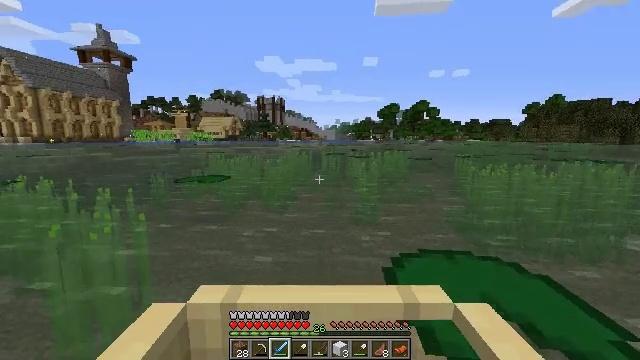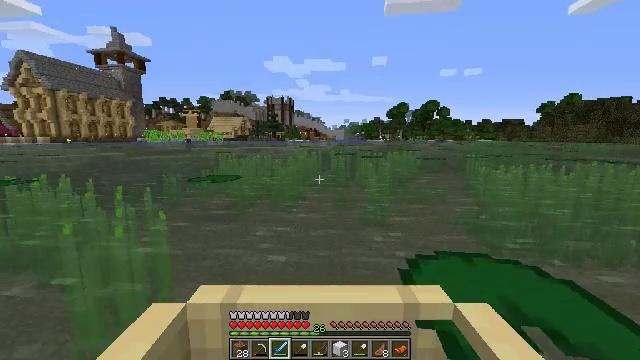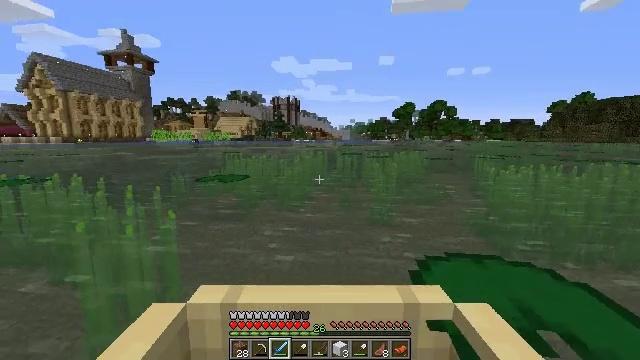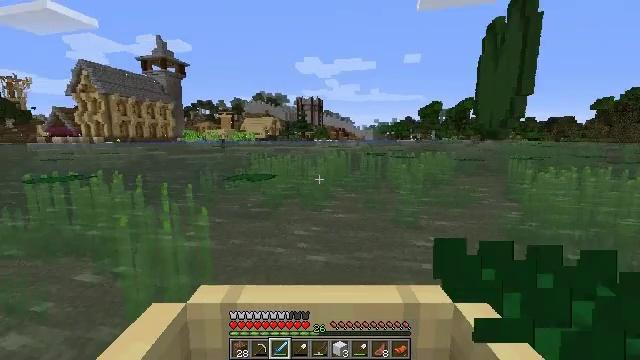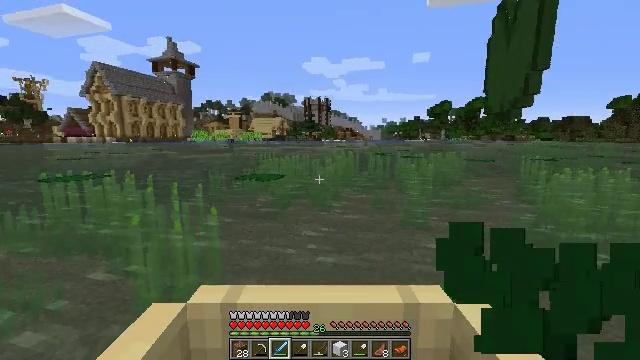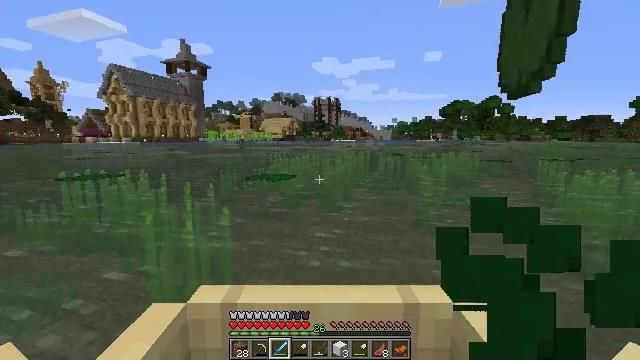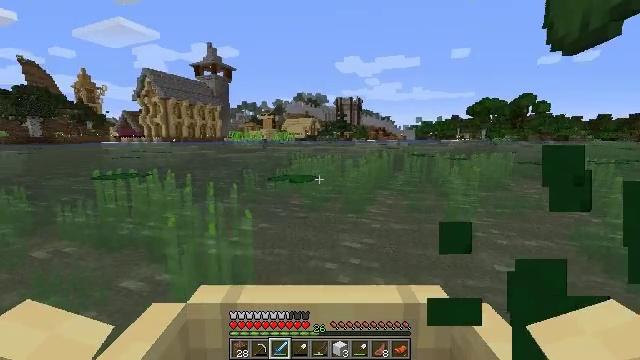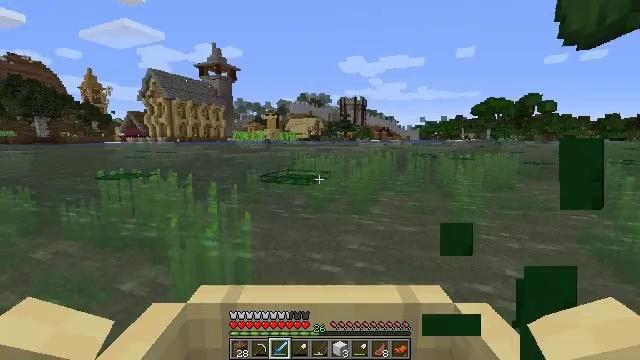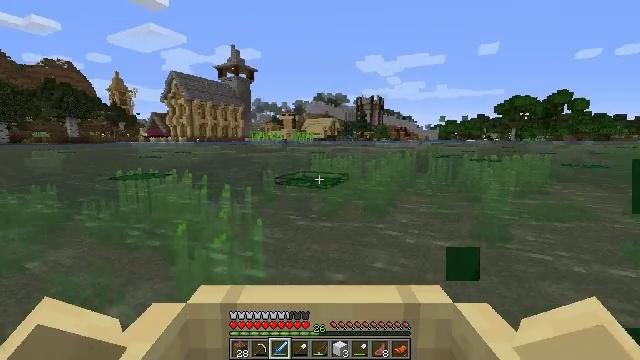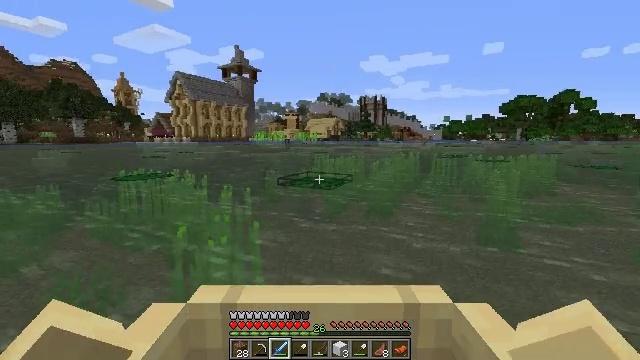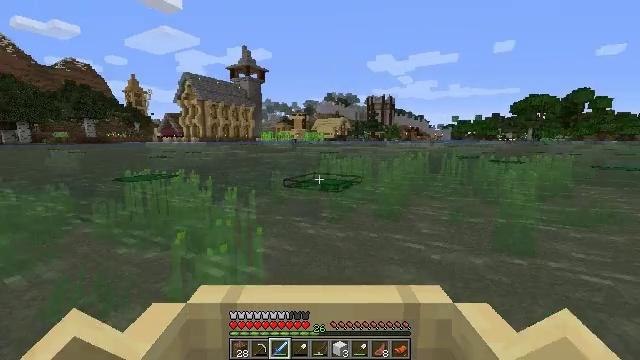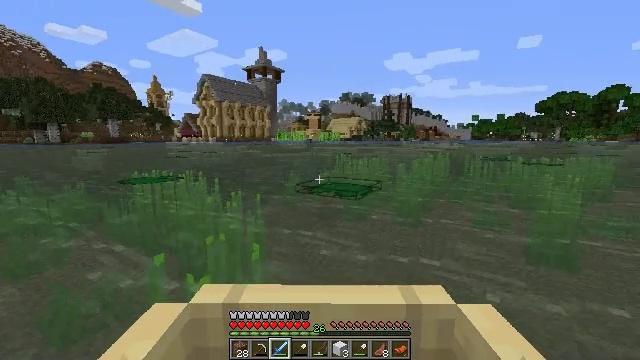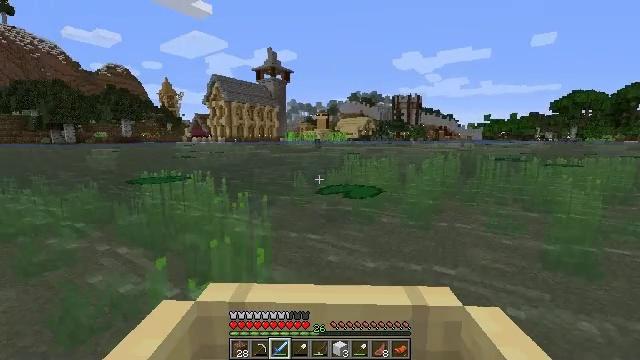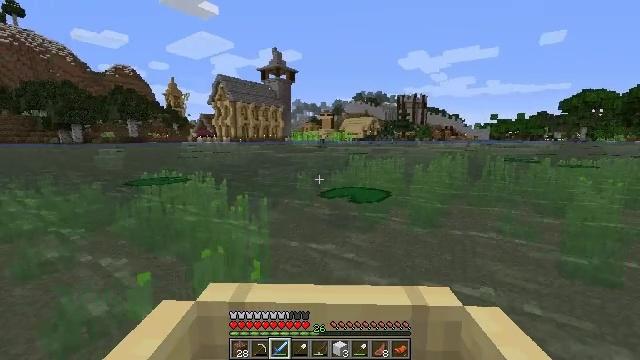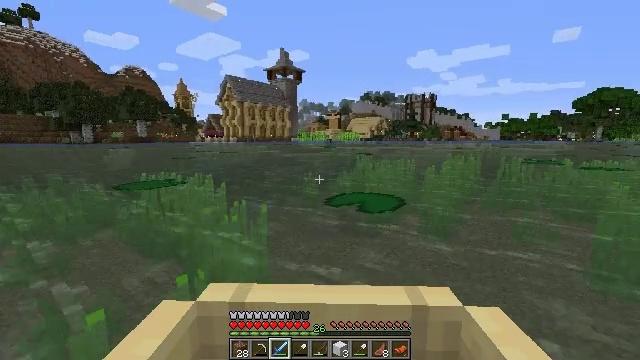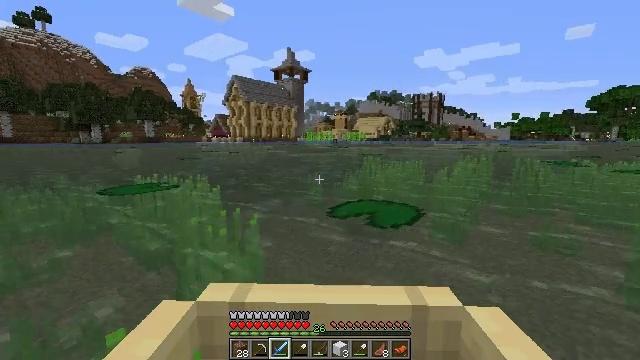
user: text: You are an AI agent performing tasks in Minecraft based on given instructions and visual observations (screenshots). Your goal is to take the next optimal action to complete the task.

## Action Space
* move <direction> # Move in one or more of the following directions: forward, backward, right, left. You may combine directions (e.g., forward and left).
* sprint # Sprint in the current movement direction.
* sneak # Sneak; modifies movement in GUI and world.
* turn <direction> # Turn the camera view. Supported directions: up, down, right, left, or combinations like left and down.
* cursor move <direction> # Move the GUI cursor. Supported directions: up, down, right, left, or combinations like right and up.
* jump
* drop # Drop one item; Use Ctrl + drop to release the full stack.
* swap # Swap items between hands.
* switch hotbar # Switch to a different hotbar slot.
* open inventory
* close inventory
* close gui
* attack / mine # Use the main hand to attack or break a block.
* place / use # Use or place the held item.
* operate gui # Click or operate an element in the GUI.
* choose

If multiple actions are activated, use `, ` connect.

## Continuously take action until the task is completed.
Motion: motion action
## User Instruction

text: Drop a lily pad.
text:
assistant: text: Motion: move forward and move left
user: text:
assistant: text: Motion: move forward and move left
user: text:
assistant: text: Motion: move forward
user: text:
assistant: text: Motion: move forward
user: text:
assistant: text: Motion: move forward
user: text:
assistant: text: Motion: move forward
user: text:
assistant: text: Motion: move forward
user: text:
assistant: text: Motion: move forward
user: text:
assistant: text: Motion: move forward
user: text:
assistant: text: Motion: move forward
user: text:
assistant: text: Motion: move forward
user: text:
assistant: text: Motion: move forward, turn left
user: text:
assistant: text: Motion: move forward
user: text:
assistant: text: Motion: move forward
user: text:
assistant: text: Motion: move forward
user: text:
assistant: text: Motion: move forward
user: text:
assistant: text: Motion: move forward
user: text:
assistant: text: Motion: move forward
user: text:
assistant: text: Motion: move forward and move left
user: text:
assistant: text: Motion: move forward and move left
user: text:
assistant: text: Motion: move forward and move left
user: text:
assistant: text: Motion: move forward
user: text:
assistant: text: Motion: move forward
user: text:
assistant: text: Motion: move forward
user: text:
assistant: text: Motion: move forward
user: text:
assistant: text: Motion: move forward
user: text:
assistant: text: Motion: move forward
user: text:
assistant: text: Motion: move forward
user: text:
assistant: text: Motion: move forward and move right
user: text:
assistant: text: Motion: move forward and move right